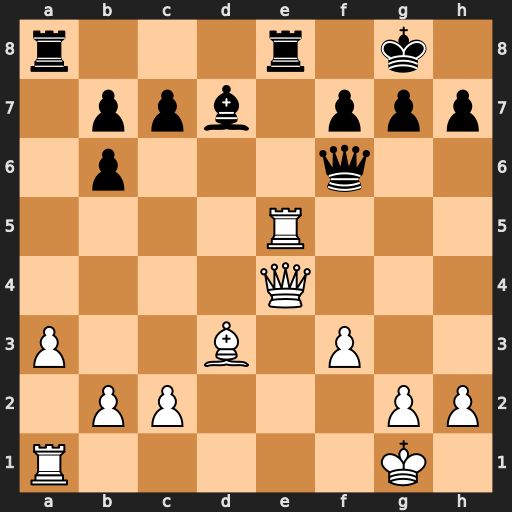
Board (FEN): r3r1k1/1ppb1ppp/1p3q2/4R3/4Q3/P2B1P2/1PP3PP/R5K1
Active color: w
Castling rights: -
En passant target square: -
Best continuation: Qxh7+ Kf8 Qh8#